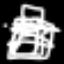
Label: bed